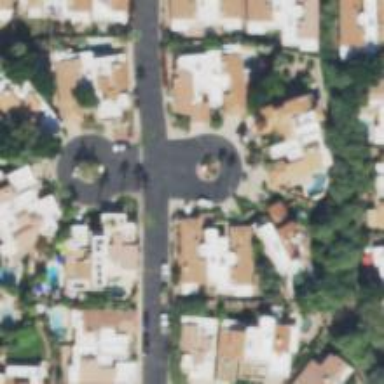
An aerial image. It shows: Smooth asphalt road in residential area.